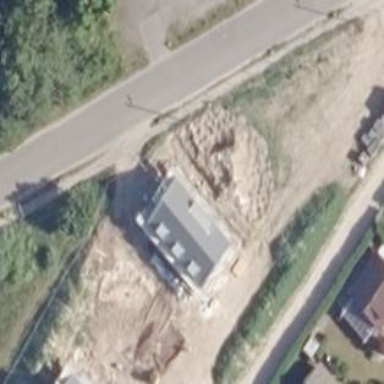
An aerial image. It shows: Detached building with gabled roof.